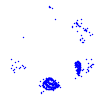
Particle: kaon